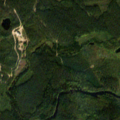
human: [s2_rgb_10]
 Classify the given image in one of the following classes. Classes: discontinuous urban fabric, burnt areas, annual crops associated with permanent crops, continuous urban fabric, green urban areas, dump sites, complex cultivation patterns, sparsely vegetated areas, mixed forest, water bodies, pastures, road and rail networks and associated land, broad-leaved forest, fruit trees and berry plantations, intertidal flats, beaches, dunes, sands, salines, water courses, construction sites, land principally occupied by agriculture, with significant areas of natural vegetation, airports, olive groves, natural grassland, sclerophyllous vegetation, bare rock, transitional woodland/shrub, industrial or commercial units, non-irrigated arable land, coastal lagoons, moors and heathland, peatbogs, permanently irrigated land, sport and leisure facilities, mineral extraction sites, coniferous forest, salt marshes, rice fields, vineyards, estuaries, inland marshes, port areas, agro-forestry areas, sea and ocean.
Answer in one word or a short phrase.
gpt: coniferous forest, mixed forest